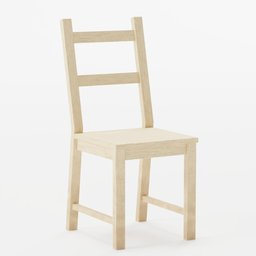
Label: furniture